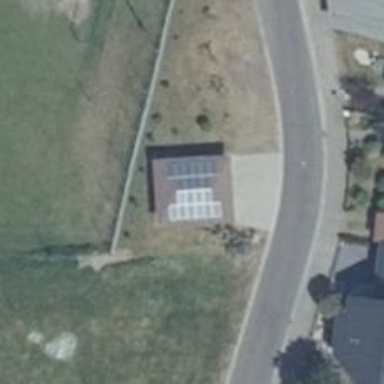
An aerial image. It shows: Solar photovoltaic panel generator producing electricity as small installation.